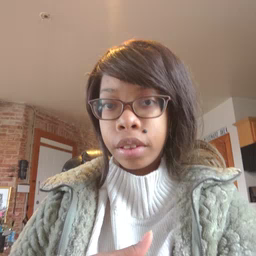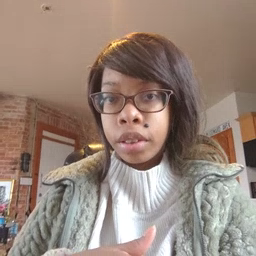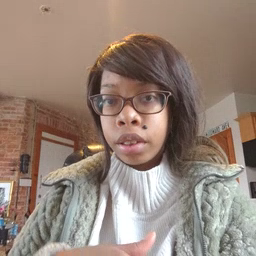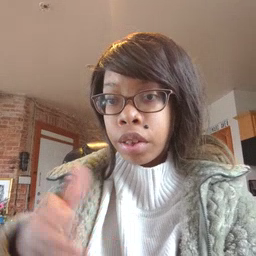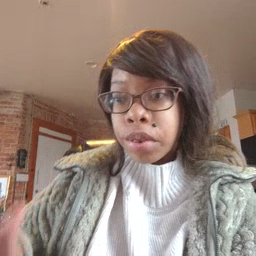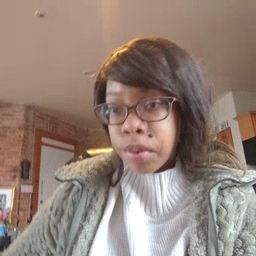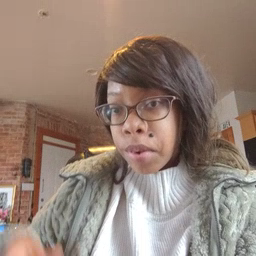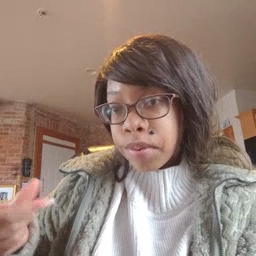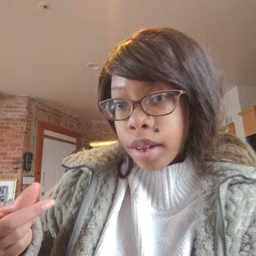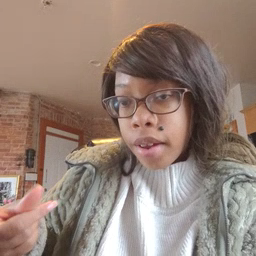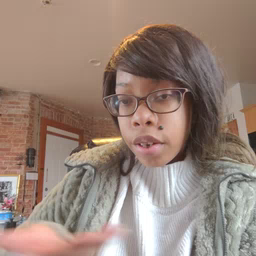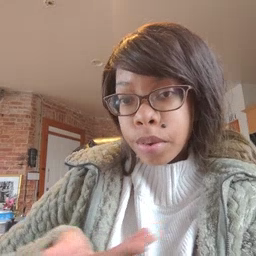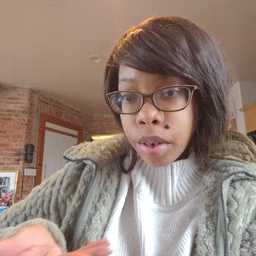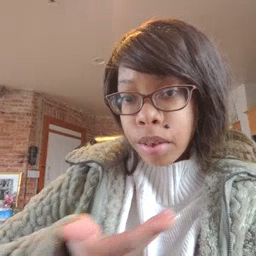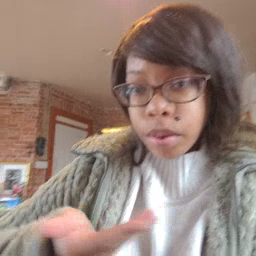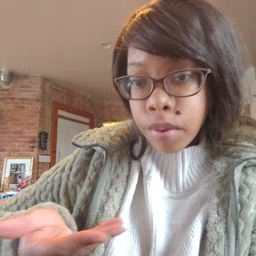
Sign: puppy